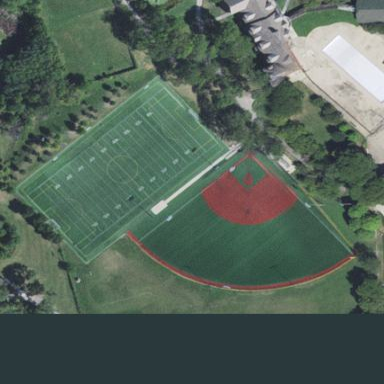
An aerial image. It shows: Baseball pitch with turf surface for sports leisure.